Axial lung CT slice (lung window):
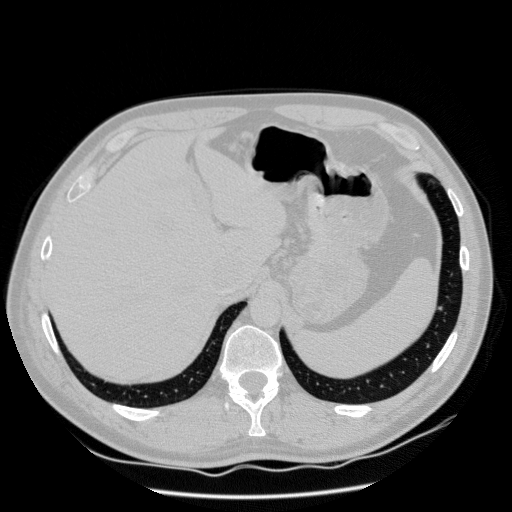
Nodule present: no